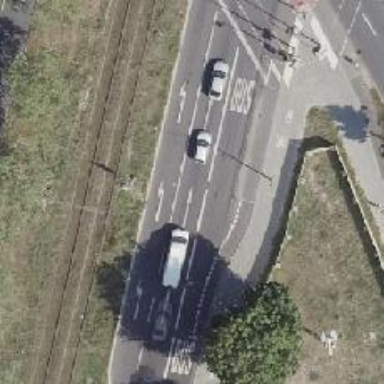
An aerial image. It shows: Asphalt tertiary road with lane designated for buses on the right and shared busway/cycleway on the right side.